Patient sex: M
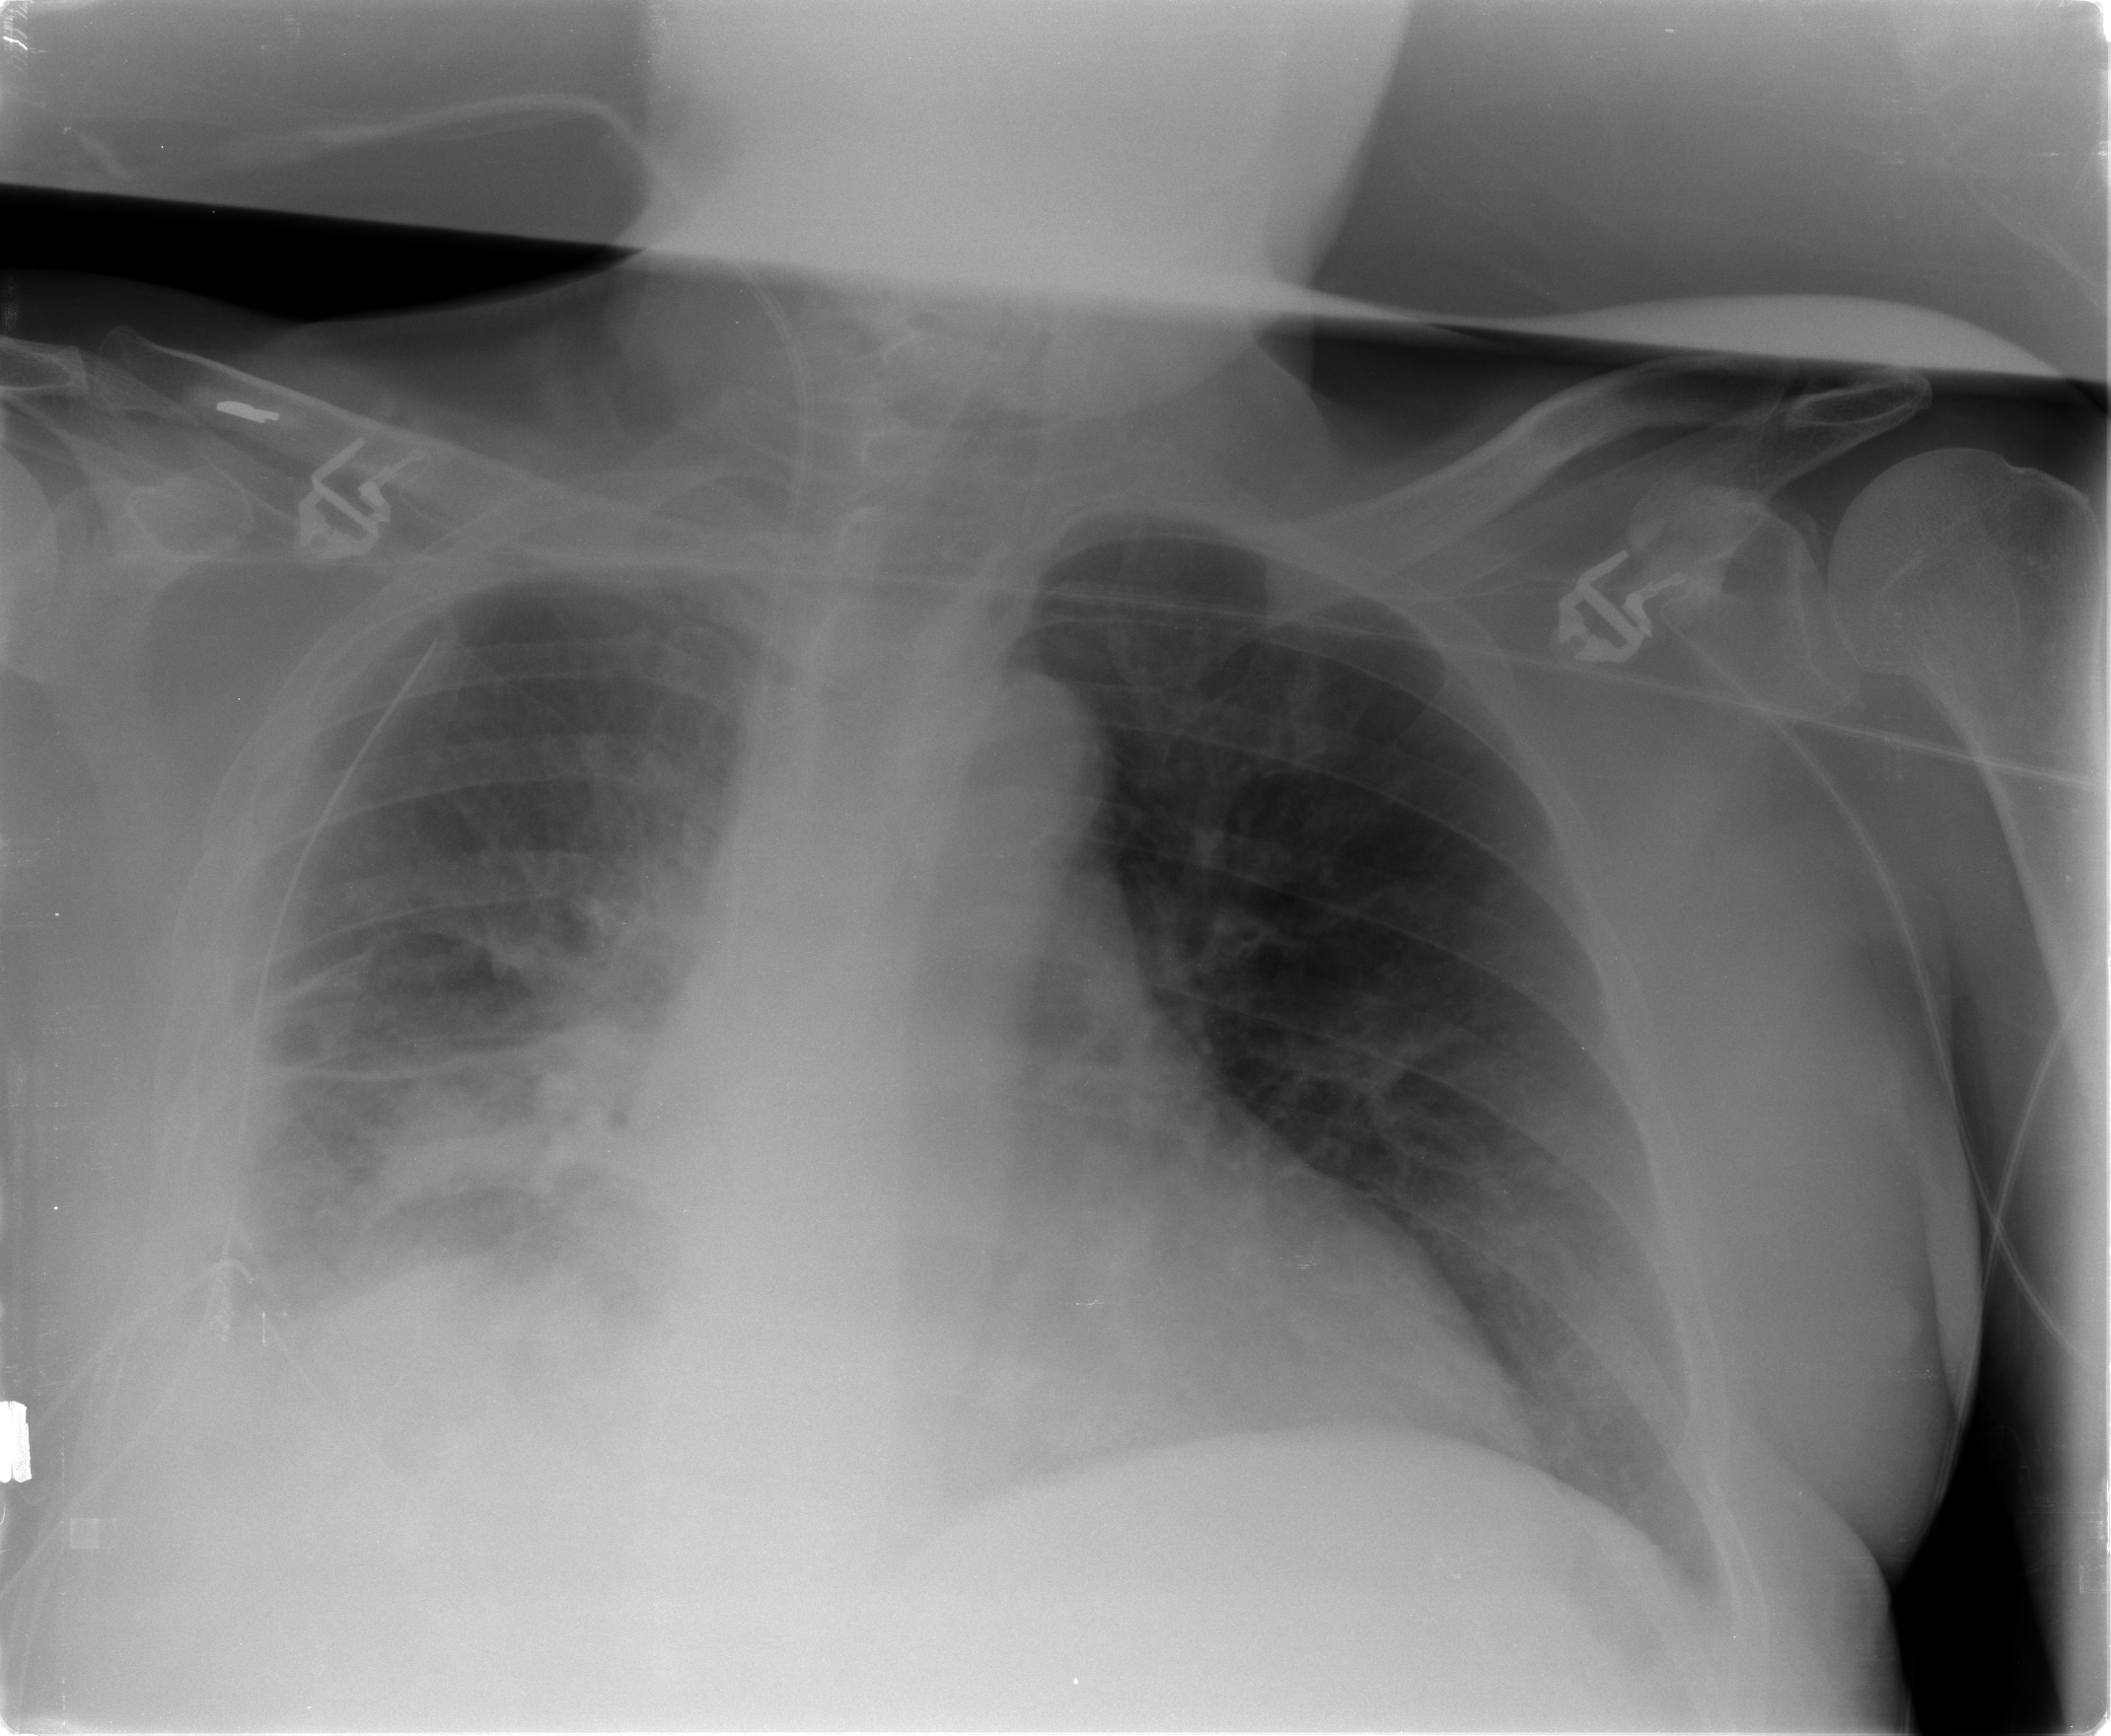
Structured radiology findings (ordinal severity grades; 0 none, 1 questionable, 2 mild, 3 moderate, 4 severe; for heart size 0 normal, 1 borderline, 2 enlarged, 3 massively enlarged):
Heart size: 2
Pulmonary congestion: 2
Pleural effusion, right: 3
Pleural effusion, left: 2
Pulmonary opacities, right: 3
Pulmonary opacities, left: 0
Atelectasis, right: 3
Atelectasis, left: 2